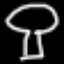
Label: mushroom